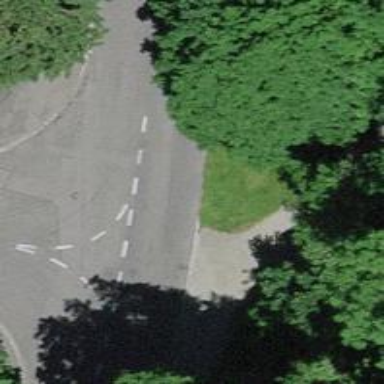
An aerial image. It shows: Footway made of paving stones.